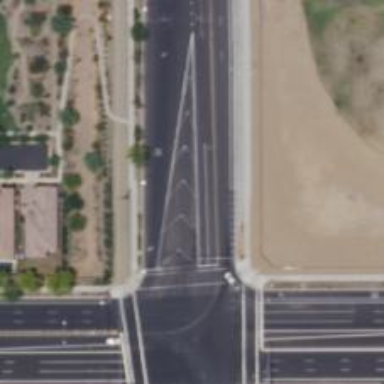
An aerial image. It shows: Secondary road with asphalt surface. There is sidewalk on the left side.